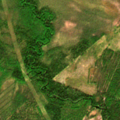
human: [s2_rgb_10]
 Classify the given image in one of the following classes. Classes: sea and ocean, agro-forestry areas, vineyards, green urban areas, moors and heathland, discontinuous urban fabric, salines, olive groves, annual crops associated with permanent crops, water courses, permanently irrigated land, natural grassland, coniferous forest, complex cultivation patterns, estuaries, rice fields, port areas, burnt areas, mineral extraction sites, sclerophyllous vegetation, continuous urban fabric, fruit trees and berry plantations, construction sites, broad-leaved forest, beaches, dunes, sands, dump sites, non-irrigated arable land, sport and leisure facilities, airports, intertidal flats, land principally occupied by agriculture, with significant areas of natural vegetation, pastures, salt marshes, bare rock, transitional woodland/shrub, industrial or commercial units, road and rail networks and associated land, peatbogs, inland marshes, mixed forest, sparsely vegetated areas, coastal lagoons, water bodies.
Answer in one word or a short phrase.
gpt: coniferous forest, mixed forest, transitional woodland/shrub, peatbogs